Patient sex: F
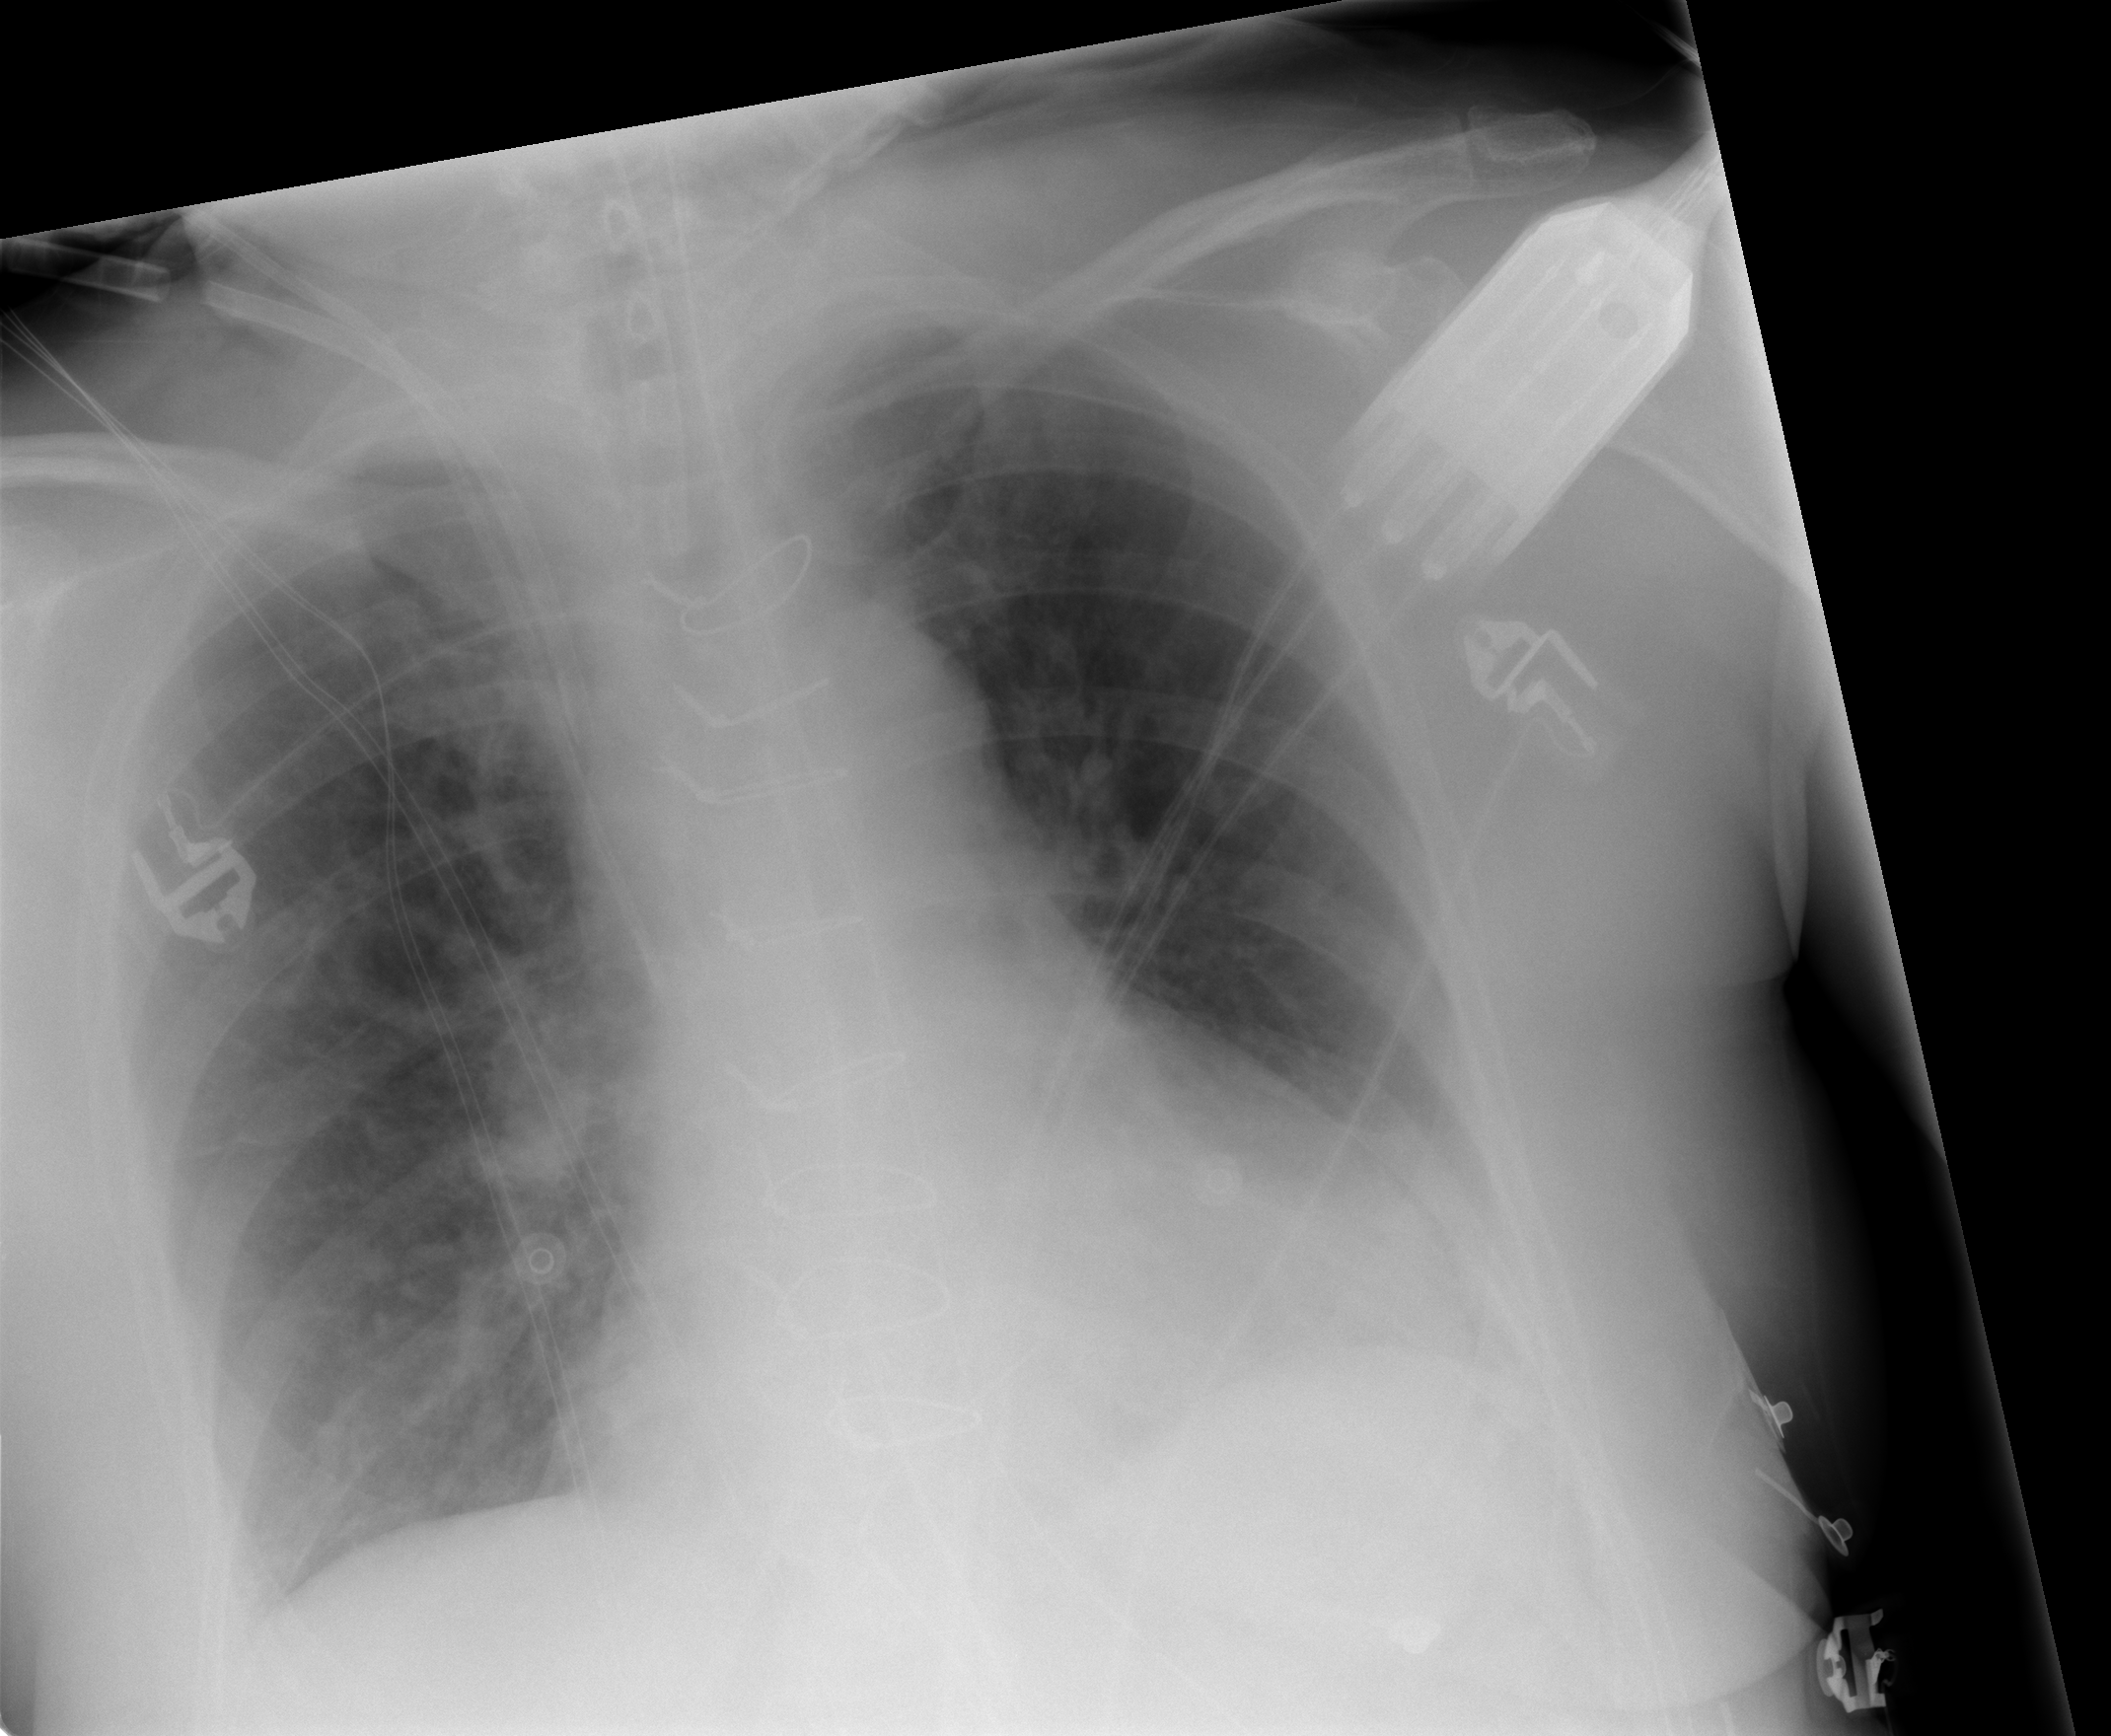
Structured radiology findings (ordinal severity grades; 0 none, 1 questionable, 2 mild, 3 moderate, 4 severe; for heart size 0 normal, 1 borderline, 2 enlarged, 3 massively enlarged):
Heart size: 0
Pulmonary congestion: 0
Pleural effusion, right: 0
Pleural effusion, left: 2
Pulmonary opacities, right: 0
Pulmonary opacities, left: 0
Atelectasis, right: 0
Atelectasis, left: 2